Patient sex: M
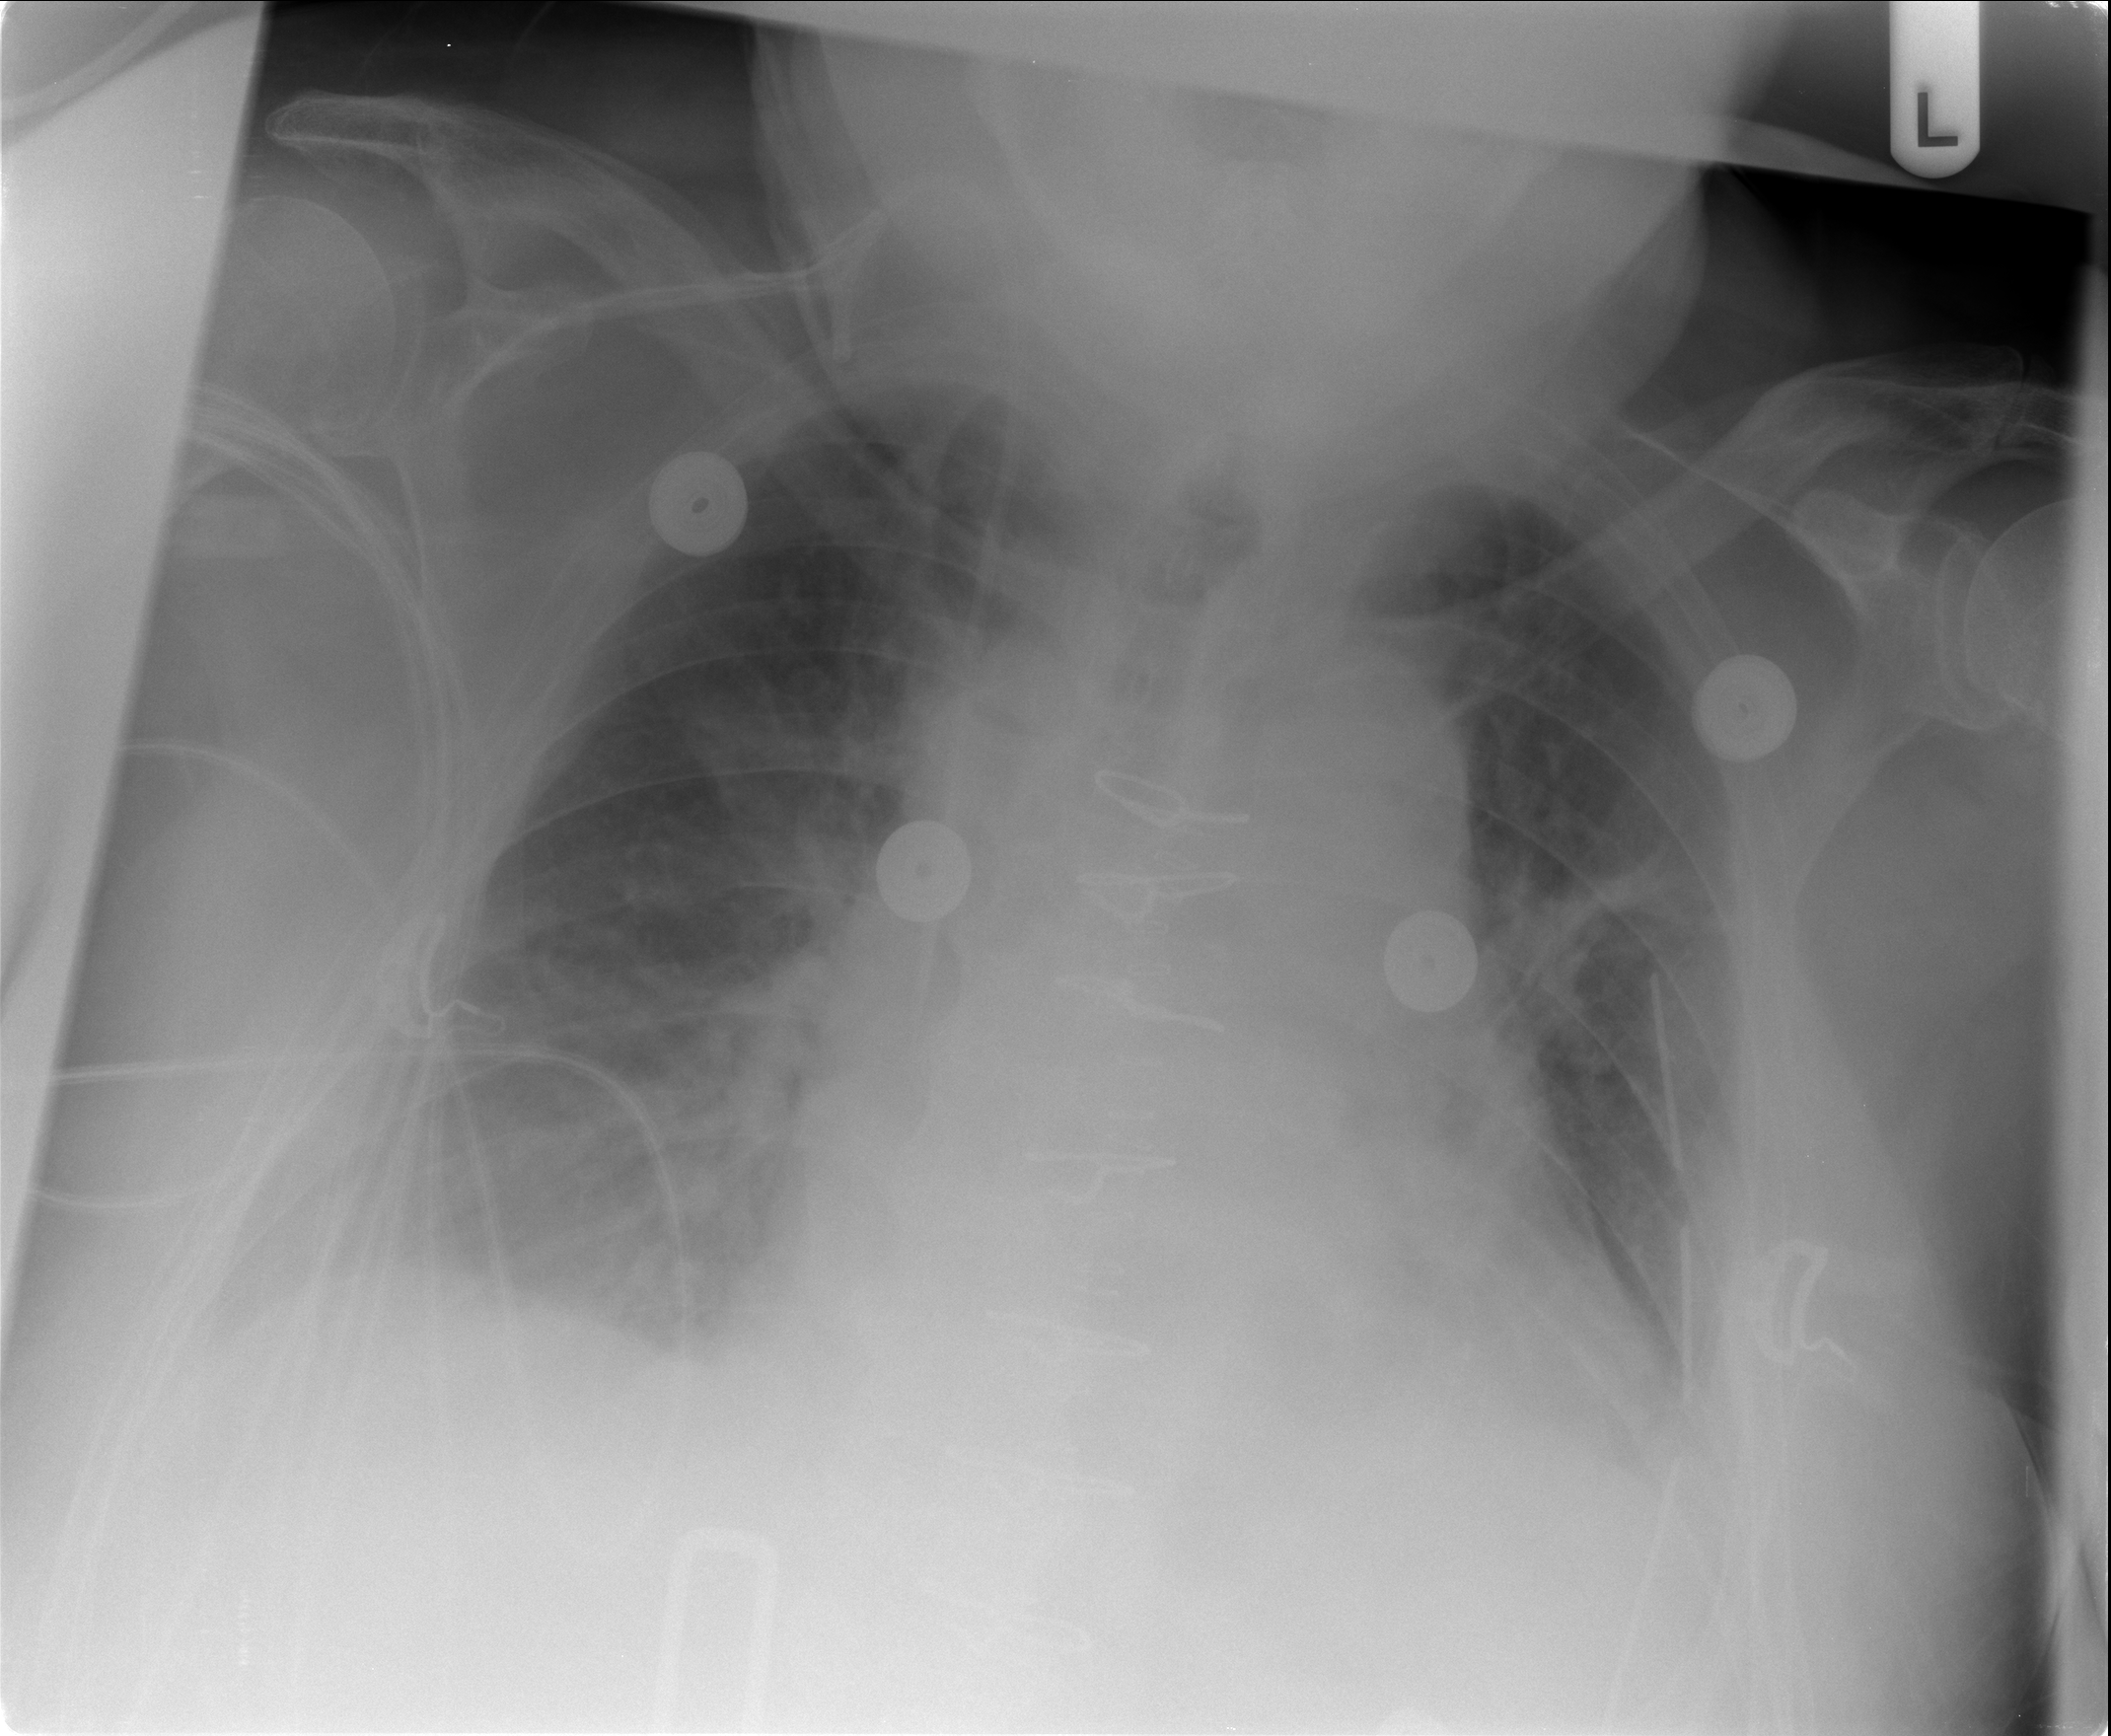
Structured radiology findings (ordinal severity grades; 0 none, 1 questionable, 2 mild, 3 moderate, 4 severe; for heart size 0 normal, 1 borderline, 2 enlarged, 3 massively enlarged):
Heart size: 2
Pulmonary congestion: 2
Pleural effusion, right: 0
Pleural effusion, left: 1
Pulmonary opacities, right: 2
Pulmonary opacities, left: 0
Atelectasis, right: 0
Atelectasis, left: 2